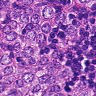
Metastatic tissue present: yes